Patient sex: F
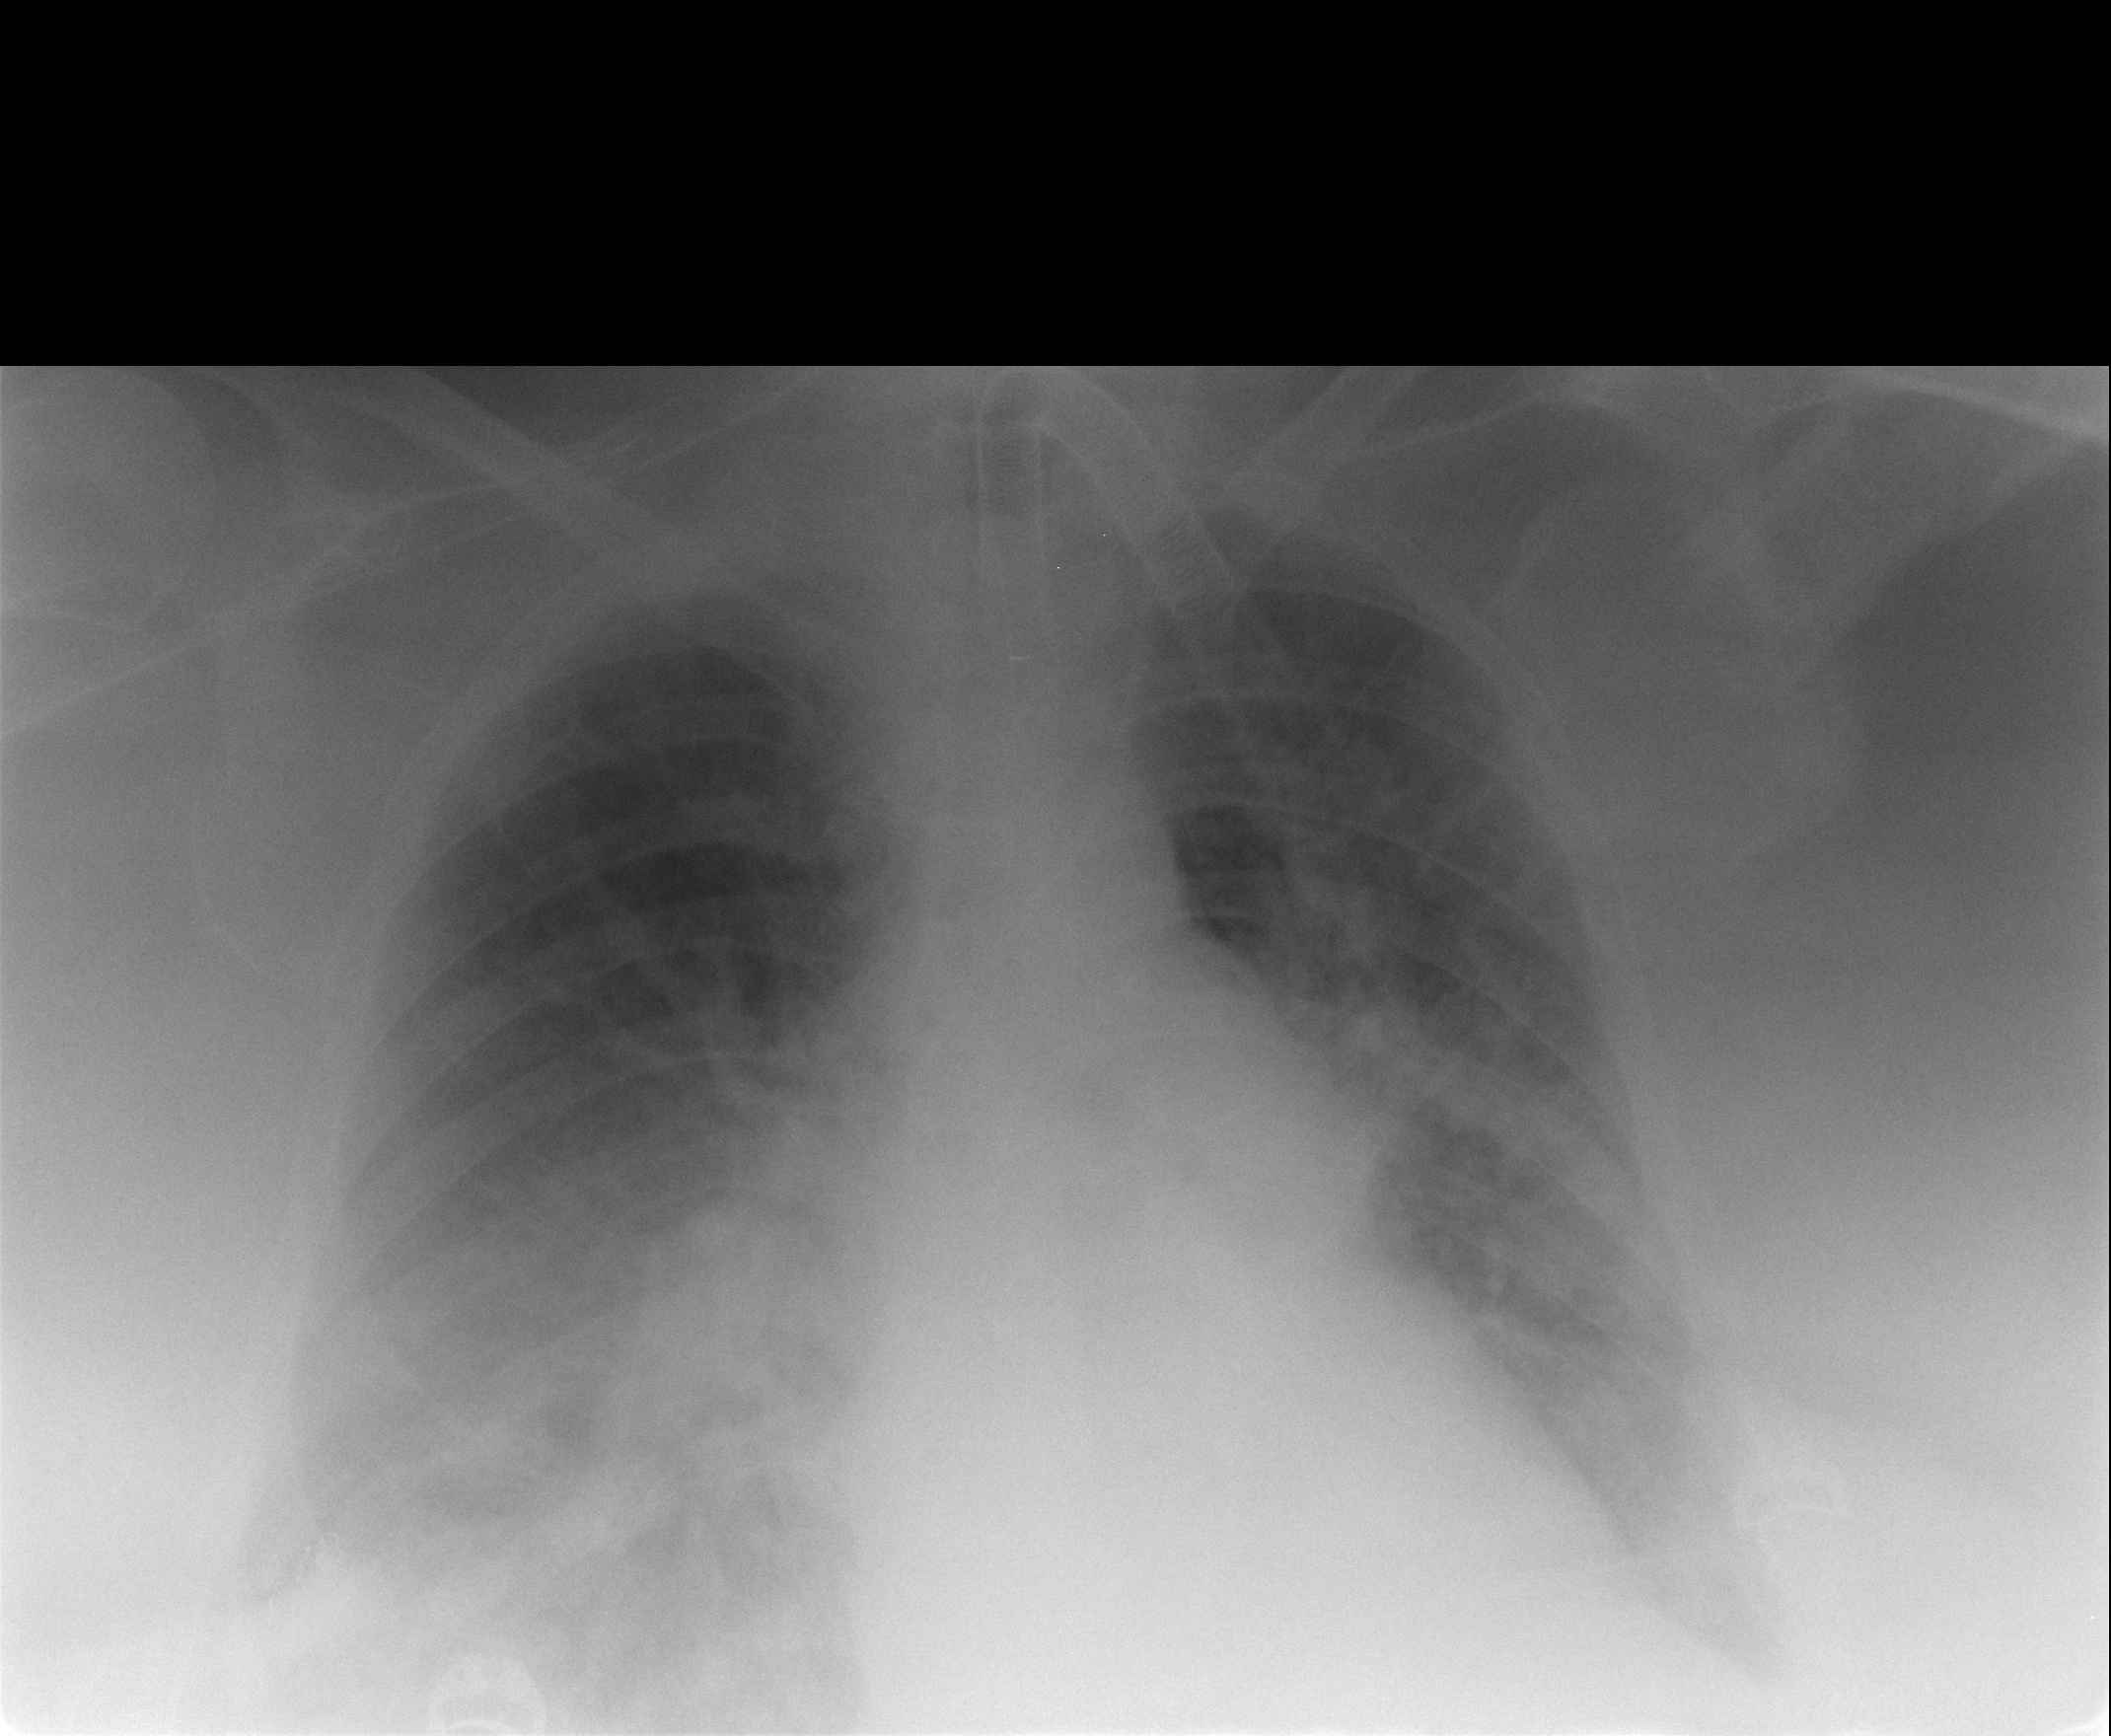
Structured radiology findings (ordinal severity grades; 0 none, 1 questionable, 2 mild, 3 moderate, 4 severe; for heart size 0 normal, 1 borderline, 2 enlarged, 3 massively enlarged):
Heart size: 1
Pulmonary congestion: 2
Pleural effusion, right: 2
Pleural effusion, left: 2
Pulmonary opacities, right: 1
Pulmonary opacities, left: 1
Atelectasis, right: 1
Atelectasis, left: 1